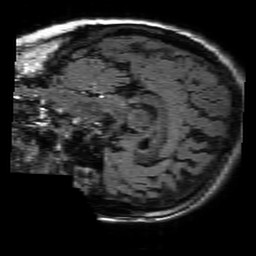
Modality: FLAIR
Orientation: sagittal
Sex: female
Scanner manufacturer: philips
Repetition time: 11 s
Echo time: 0.125 s